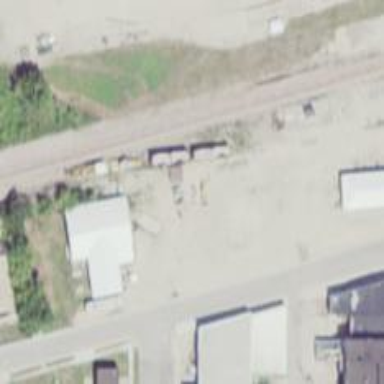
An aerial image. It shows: Railway siding for service.